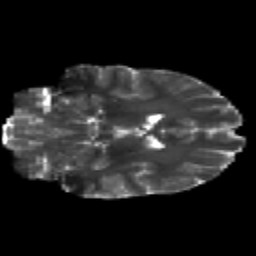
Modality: T2w
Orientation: coronal
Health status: healthy
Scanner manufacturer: siemens
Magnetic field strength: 3 T
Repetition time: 12 s
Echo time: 0.092 s